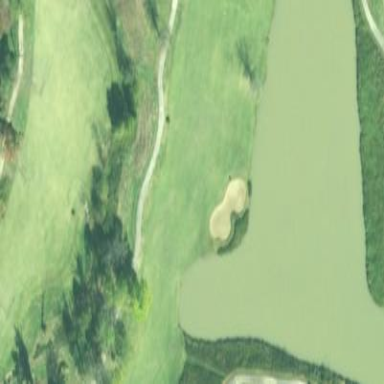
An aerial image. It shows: Grassy area designated as golf fairway.